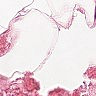
Metastatic tissue present: no